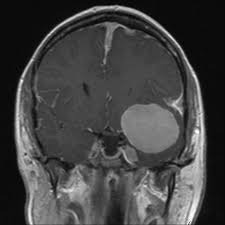
Label: meningioma